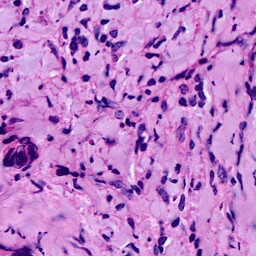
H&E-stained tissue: Breast